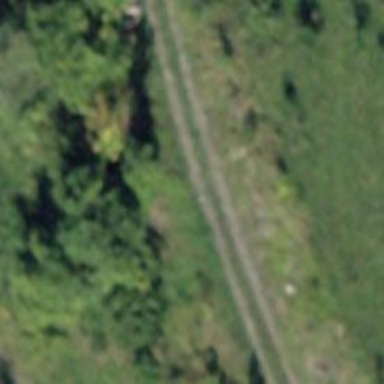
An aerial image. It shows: Track with grade3 tracktype.